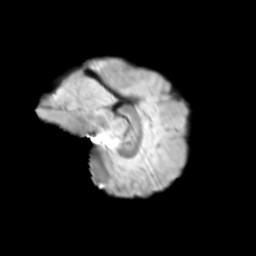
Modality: T2w
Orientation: sagittal
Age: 12
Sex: male
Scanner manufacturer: siemens
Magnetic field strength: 3 T
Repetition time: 3.8 s
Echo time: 0.07 s